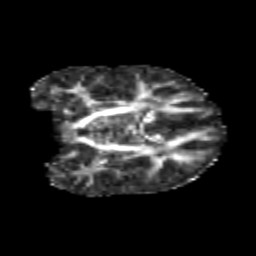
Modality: FA
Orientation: coronal
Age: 6
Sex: male
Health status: healthy